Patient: sex M, age 94
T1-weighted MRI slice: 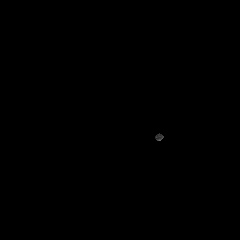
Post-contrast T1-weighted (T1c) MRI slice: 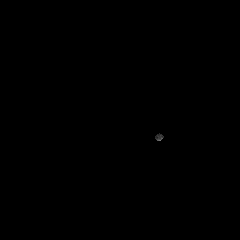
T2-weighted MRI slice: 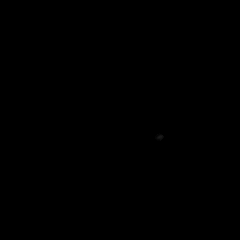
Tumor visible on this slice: no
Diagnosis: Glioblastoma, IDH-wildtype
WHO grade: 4